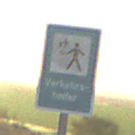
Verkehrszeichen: Verkehrshelfer
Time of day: SunriseSunset
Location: Outdoor (Nature)
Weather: Clear
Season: NotSpecified
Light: Natural